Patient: sex F, age 61
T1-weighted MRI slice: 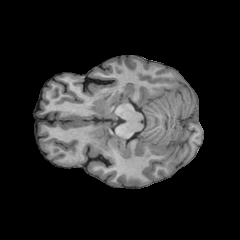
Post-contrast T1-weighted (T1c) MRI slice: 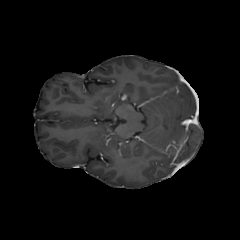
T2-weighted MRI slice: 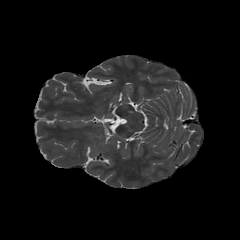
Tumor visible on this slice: no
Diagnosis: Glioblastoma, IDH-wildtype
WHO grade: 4